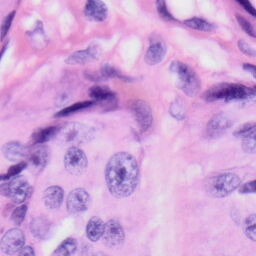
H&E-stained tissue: Skin